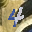
Label: 4